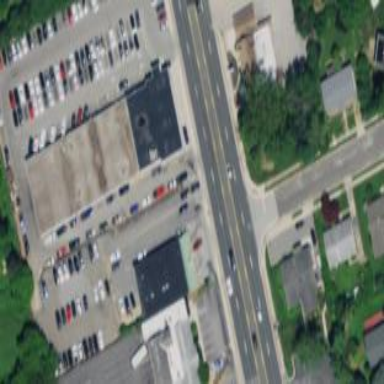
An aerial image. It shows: Car shop building.